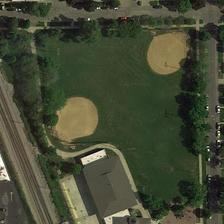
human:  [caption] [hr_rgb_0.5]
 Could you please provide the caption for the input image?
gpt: two baseball fields surrounded by many green trees are next to several buildings and railways .

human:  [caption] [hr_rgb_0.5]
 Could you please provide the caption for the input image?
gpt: this irregular lawn decorated with lines of trees owns two baseball fields .

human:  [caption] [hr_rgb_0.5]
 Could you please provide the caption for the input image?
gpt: two baseball fields surrounded by green plants are next to railways .

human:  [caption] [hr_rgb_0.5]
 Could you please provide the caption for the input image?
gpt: some buildings and green trees are around two baseball fields .

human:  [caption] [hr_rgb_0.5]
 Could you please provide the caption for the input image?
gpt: two baseball fields surrounded by green plants are next to railways .